Question: I'm trying to run a small EMF-based application on Apache Felix. Felix is running on a Android Device. I'm using Eclipse but without bnd and without maven.
I got a EMF Bundle that exports the packages of:
'''
org.eclipse.emf.common_droid-2.7.0.v20120127-1122.jar
org.eclipse.emf.ecore_droid-2.7.0.v20120127-1122.jar
org.eclipse.emf.ecore.xmi_droid-2.7.0.v20120127-1122.jar
'''
The Structure of my Plugin-Project:
'''
[+] src
---> com.androidosgi.notifier
---> com.androidosgi.notifier.notification
---> com.androidosgi.notifier.notification.impl
---> com.androidosgi.notifier.notification.util
[+] META-INF
---> MANIFEST.MF
Notification-1.0.ecore
Notification-1.0.ecorediag
Notification-1.0.ecorert
NotificationComponent.xmi
'''
The Activator is in com.androidosgi.notifier.
The MANIFEST.MF:
'''
Manifest-Version: 1.0
Bundle-ManifestVersion: 2
Bundle-Name: Notification Testing
Bundle-SymbolicName: com.androidosgi.notifier
Bundle-Version: 12.6.5
Bundle-Activator: com.androidosgi.notifier.Activator
Bundle-Vendor: Homer Simpson
Import-Package:
com.androidosgi.notifier.notification,
com.androidosgi.notifier.notification.impl,
com.androidosgi.notifier.notification.util,
org.eclipse.emf.common,
org.eclipse.emf.common.archive,
org.eclipse.emf.common.command,
org.eclipse.emf.common.notify,
org.eclipse.emf.common.notify.impl,
org.eclipse.emf.common.util,
org.eclipse.emf.ecore,
org.eclipse.emf.ecore.impl,
org.eclipse.emf.ecore.plugin,
org.eclipse.emf.ecore.resource,
org.eclipse.emf.ecore.resource.impl,
org.eclipse.emf.ecore.util,
org.eclipse.emf.ecore.xmi,
org.eclipse.emf.ecore.xmi.impl,
org.eclipse.emf.ecore.xmi.util,
org.eclipse.emf.ecore.xml.namespace,
org.eclipse.emf.ecore.xml.namespace.impl,
org.eclipse.emf.ecore.xml.namespace.util,
org.eclipse.emf.ecore.xml.type,
org.eclipse.emf.ecore.xml.type.impl,
org.eclipse.emf.ecore.xml.type.internal,
org.eclipse.emf.ecore.xml.type.util,
org.osgi.framework;version="1.3.0"
Bundle-ClassPath: .
Export-Package: com.androidosgi.notifier;x-internal:=true,
com.androidosgi.notifier.notification;x-internal:=true,
com.androidosgi.notifier.notification.impl;x-internal:=true,
com.androidosgi.notifier.notification.util;x-internal:=true
'''
Before I installed the bundle on the OSGi, I "dexed" it and added the classes.dex to the bundle.
If I try to start i get: NoClassDefFoundError

Any ideas or solutions ? :) Thanks
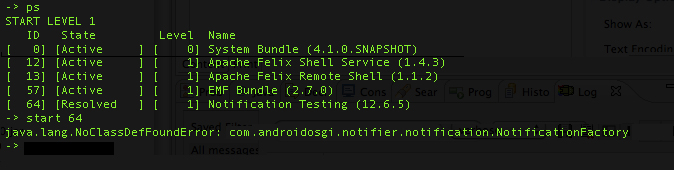
Answer: Ok 50% is done ;-) It is running on a computer (Java 1.6) (but still not on Android) ! The NoClassDefFoundError Error caused in my case by the missing versioning stuff. I added the version in every package in the exporting EMF-Bundle(b1). I also added the version ranges on every package at the importing Notifier-Bundle(b2).
I also removed:
> com.androidosgi.notifier.notification,
com.androidosgi.notifier.notification.impl,
com.androidosgi.notifier.notification.util,
from the imports of the Bundle(b2) and all export from (b2).
Its running now on Apache Felix.
Uhh, I also added
> Import-Package:
org.xml.sax.helpers;version="[0.0.0.1_006_JavaSE,3.0.0)"
to the manifest of the Bundle (b1), the EMF-Bundle.
My next problem is that the exports of the standard systembundle in android seems to be diffrent as it is on a normal computer (used the command "headers" to find out). I will start a new Question for that an post the link here.